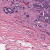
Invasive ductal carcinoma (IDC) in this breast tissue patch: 1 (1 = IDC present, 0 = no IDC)